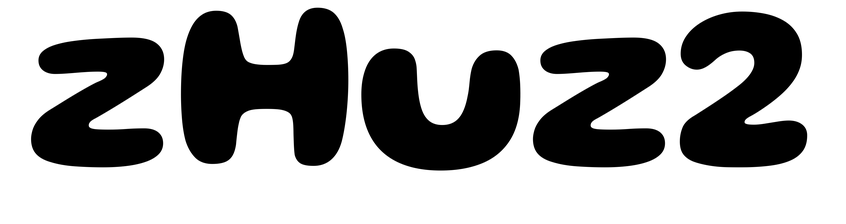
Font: Gluten_Bold